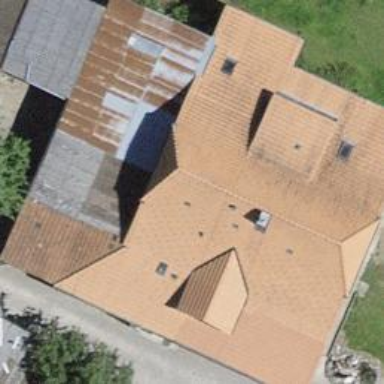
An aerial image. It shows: Farm building.